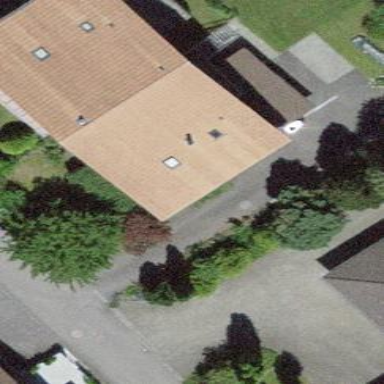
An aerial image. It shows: Residential building.